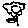
Label: flower